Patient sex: M
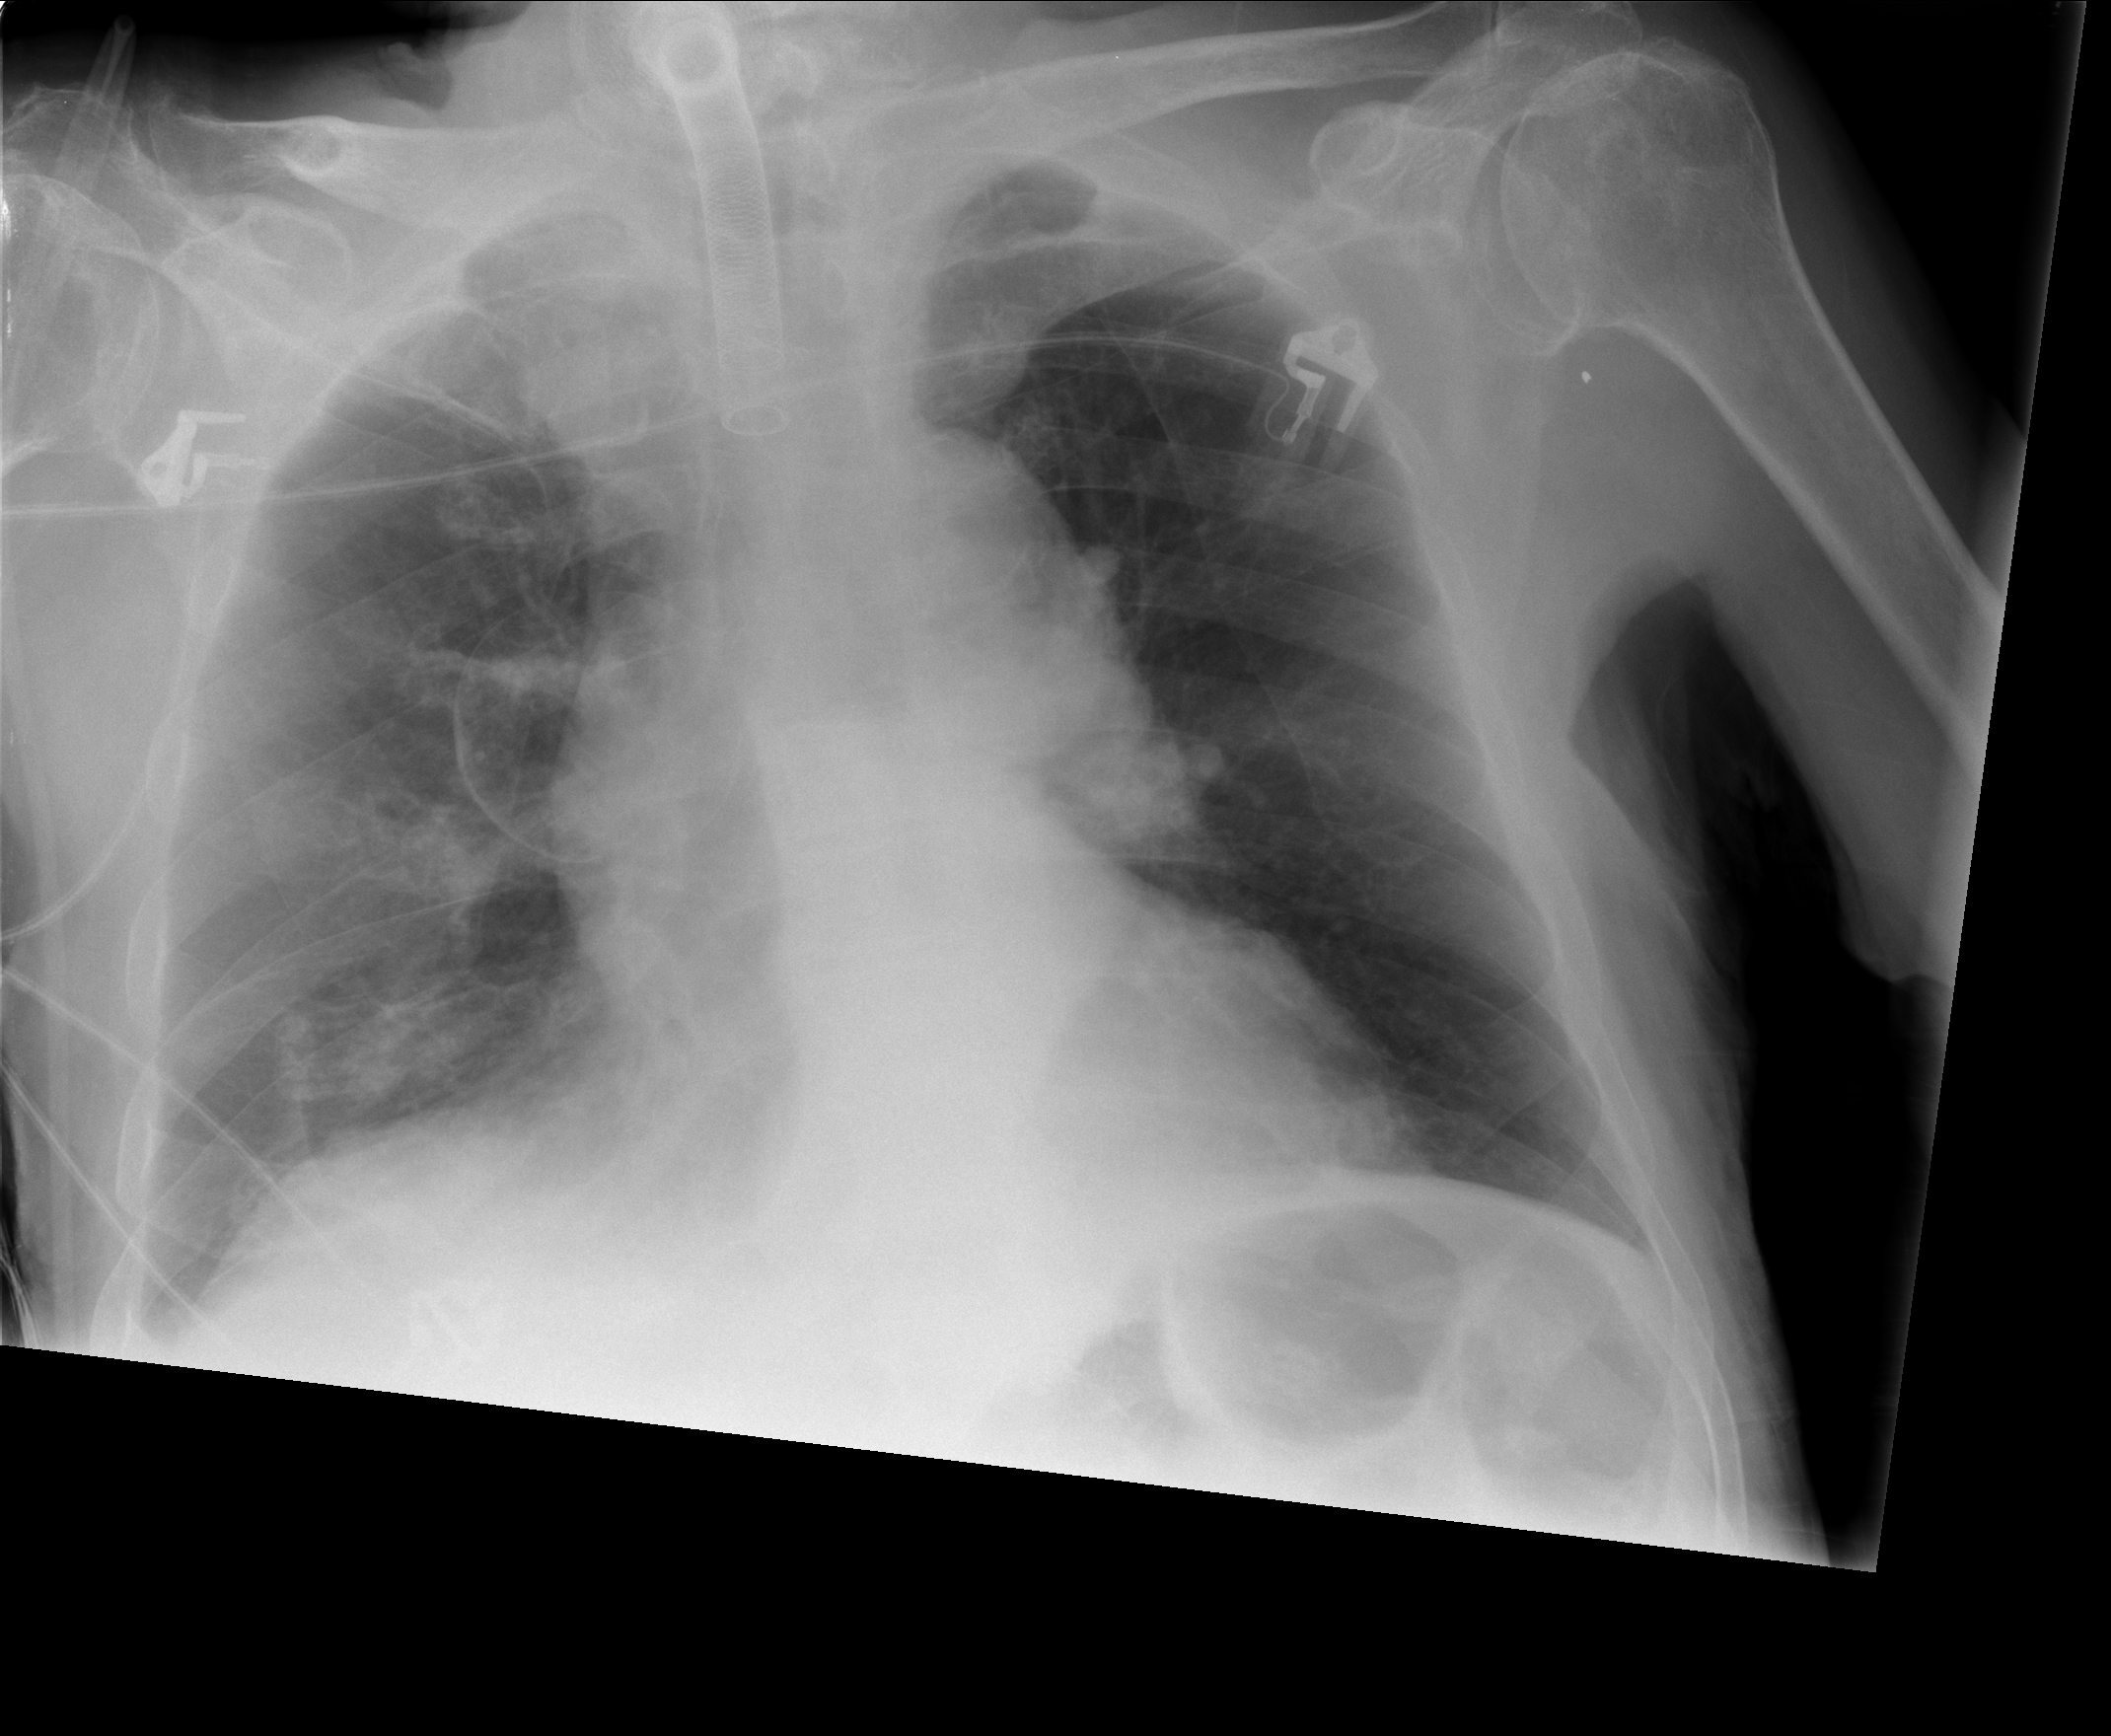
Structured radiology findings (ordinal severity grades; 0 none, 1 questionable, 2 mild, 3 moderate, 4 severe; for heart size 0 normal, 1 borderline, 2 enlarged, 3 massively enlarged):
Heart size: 0
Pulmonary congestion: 0
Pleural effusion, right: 1
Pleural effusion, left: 1
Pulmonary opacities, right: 1
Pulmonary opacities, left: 1
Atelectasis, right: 2
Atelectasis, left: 2